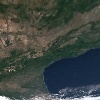
Label: land